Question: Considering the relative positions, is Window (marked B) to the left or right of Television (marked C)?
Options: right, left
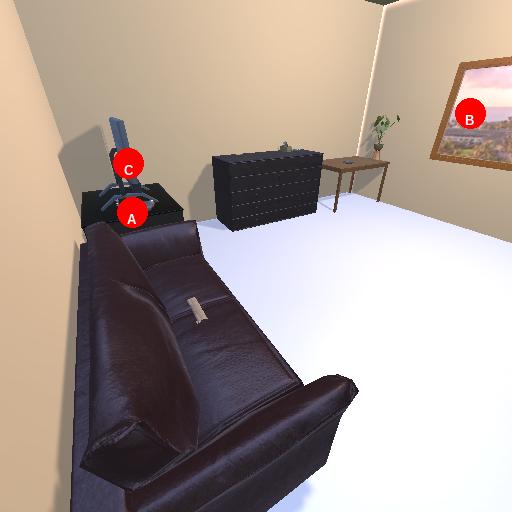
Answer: right